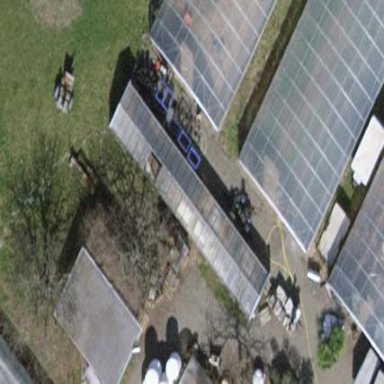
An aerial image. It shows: Greenhouse.